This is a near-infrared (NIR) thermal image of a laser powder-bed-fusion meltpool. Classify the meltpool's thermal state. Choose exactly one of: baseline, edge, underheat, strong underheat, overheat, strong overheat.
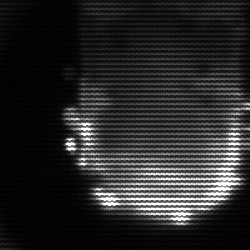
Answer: baseline